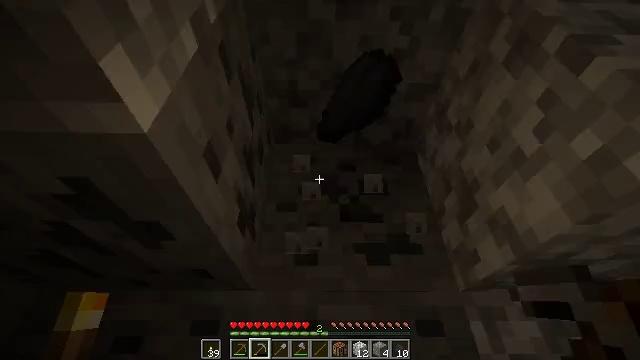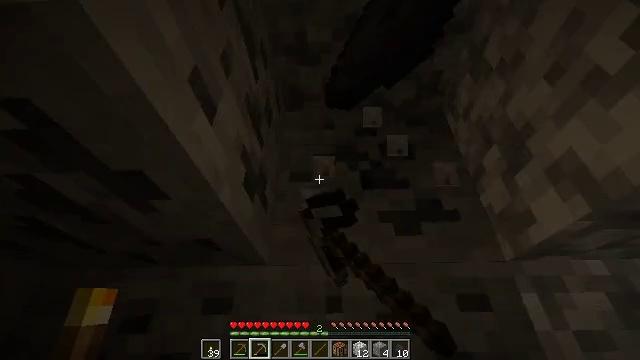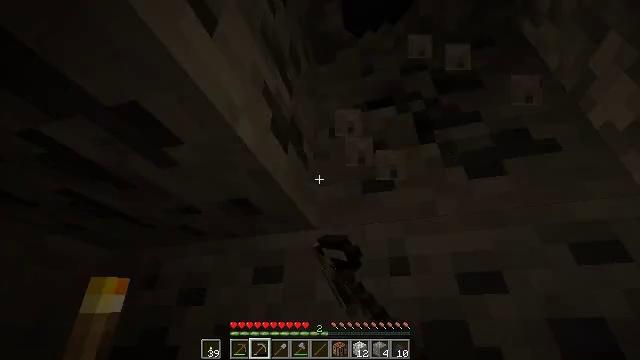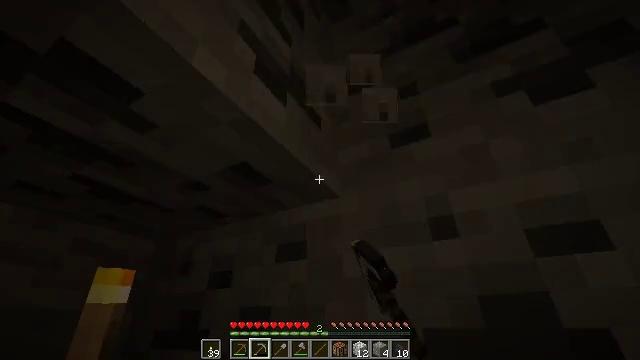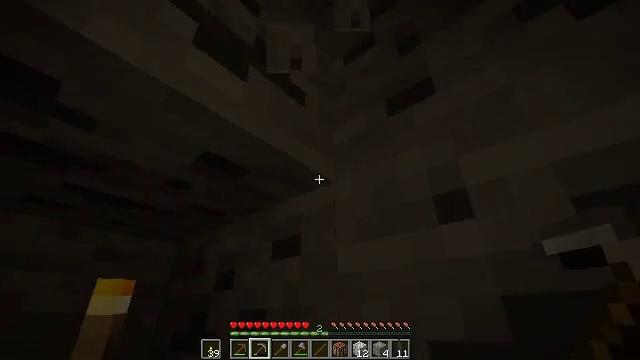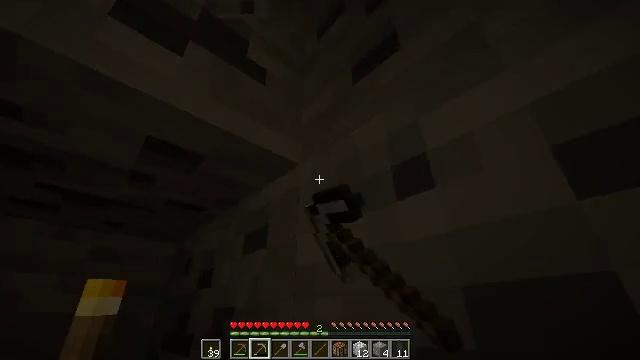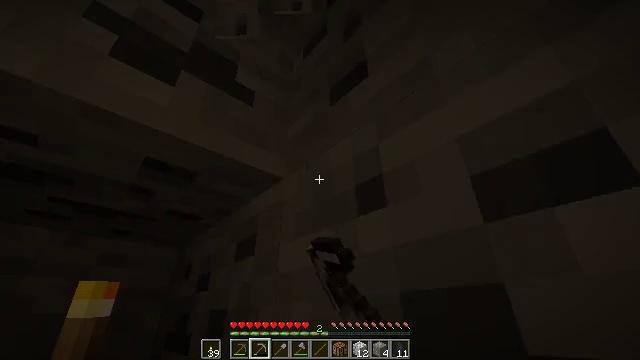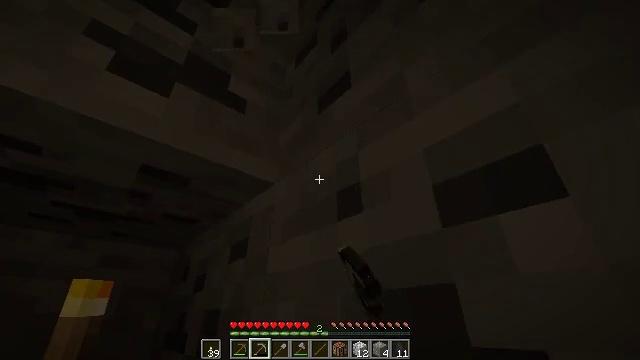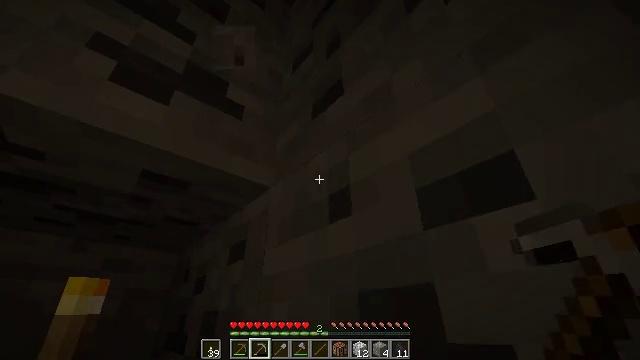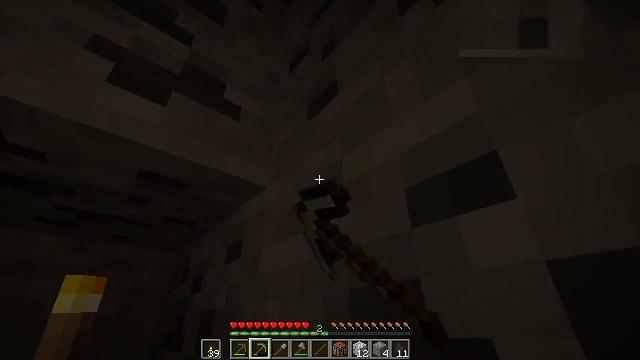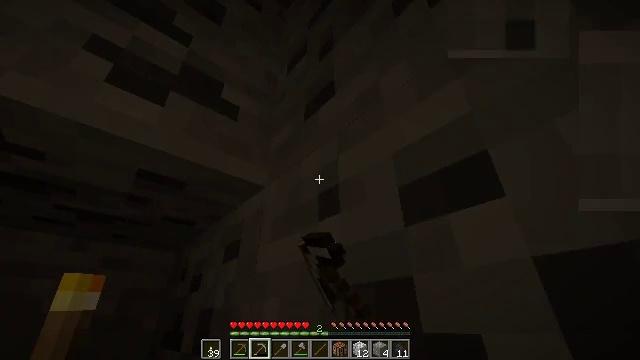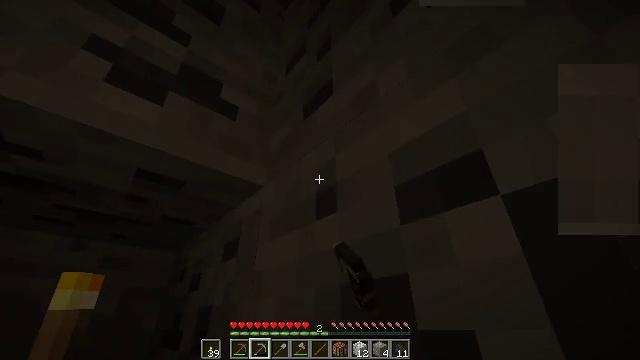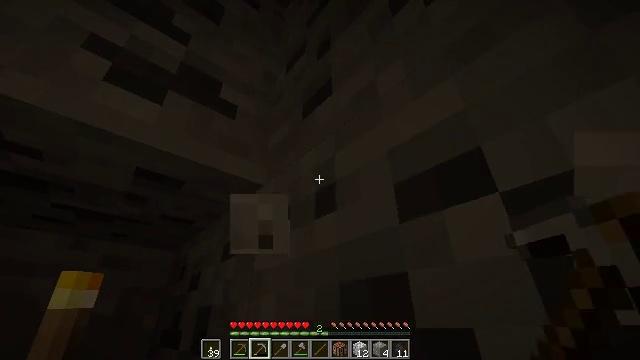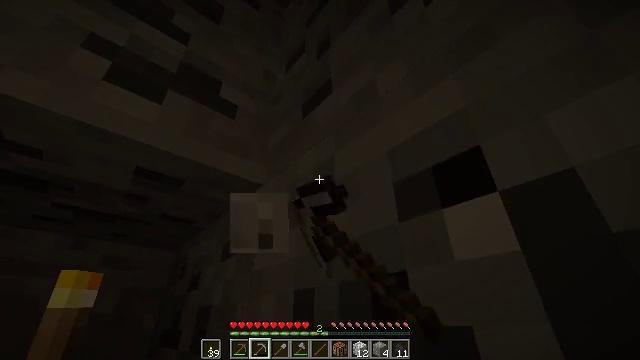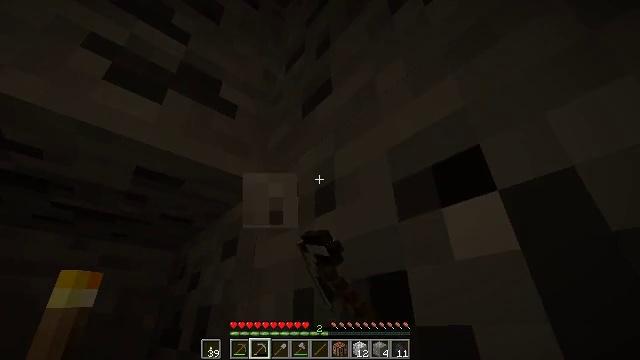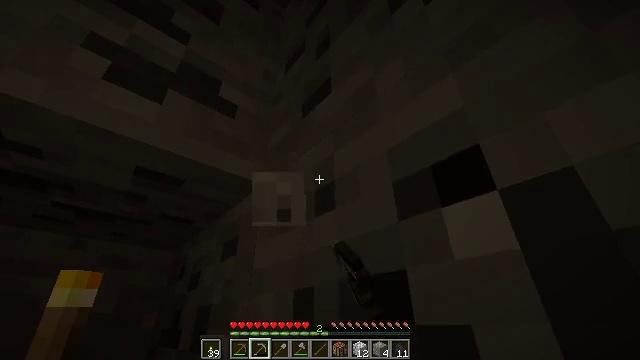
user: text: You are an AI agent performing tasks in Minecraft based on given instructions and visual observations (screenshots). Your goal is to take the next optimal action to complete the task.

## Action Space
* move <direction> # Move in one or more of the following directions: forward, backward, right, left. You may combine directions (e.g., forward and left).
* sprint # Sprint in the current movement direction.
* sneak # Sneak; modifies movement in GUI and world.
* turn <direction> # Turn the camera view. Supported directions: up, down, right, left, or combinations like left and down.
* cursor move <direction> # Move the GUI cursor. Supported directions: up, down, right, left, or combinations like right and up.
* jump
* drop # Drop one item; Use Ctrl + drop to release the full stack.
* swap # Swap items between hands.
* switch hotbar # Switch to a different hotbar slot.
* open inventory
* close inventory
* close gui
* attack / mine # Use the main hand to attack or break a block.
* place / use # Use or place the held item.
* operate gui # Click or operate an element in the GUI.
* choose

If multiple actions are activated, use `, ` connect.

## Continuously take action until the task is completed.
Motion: motion action
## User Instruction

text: Break the coal ore to collect coal.
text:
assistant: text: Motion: move forward, turn left and down, attack / mine
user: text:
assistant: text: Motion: move forward and move right, turn left and down, attack / mine
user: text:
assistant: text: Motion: move forward and move right, turn left and down, attack / mine
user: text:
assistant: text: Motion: move forward and move right, turn left, attack / mine
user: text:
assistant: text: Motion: move right, turn left, attack / mine
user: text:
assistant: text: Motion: turn left, attack / mine
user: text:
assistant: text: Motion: attack / mine
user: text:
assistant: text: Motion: attack / mine
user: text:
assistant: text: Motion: attack / mine
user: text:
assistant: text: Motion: attack / mine
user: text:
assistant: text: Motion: attack / mine
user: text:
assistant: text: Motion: attack / mine
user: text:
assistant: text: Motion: attack / mine
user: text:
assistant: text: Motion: attack / mine
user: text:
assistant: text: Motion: attack / mine
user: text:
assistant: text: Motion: attack / mine
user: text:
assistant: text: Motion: attack / mine
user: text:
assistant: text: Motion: attack / mine
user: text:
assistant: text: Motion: attack / mine
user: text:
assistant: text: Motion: attack / mine
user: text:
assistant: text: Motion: attack / mine
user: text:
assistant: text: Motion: attack / mine
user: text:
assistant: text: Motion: attack / mine
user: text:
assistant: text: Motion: attack / mine
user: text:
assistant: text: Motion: attack / mine
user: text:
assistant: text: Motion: attack / mine
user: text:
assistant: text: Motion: attack / mine
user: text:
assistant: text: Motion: attack / mine
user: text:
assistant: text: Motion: attack / mine
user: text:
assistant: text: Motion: attack / mine